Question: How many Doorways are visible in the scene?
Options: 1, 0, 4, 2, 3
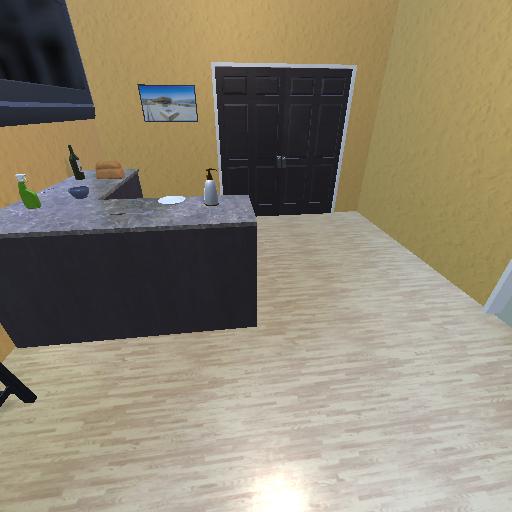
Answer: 1